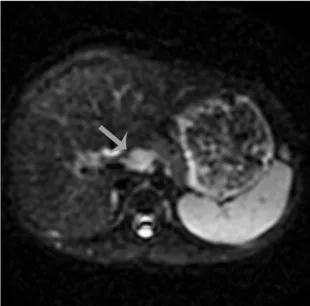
Abdominal MRI findings. MRI examination was performed in the patient at age 2 years. MRI combined with diffusion-weighted imaging (DWI) examination was performed in the patient at age 5 years (B-D). Enlarged retroperitoneal lymph nodes showed restricted diffusion on DWI (D, gray arrows).
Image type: radiology (mri)